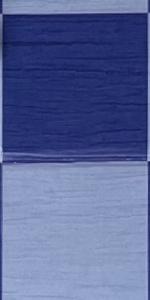
Label: Empty